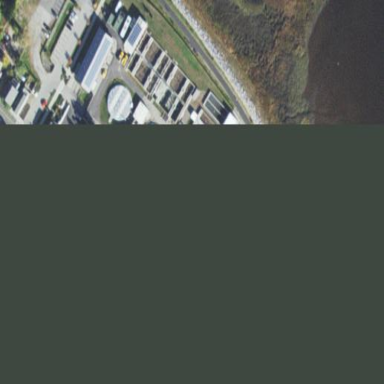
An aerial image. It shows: Wastewater plant.